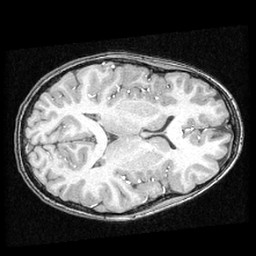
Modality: T1w
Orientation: axial
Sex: female
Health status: ill
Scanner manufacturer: ge
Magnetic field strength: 1.5 T
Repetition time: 21 s
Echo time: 0.008 s